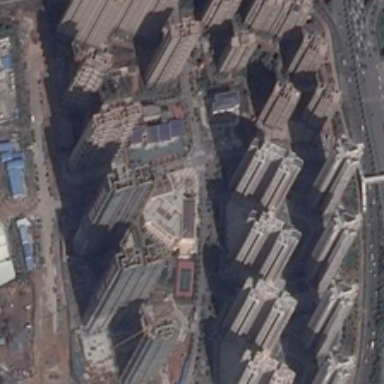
The commercial district is separated bytwo roads .